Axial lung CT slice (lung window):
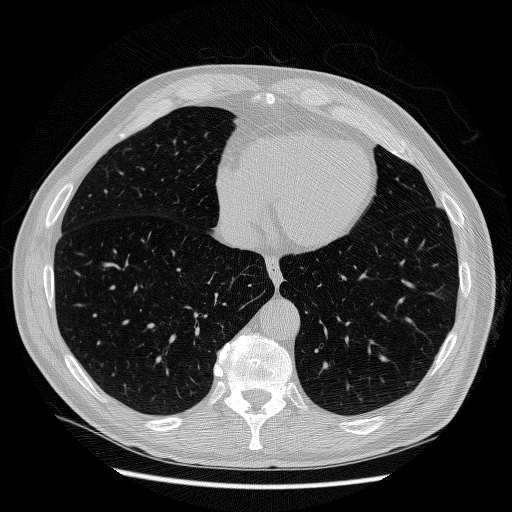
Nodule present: no